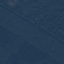
Land use / land cover class: Forest